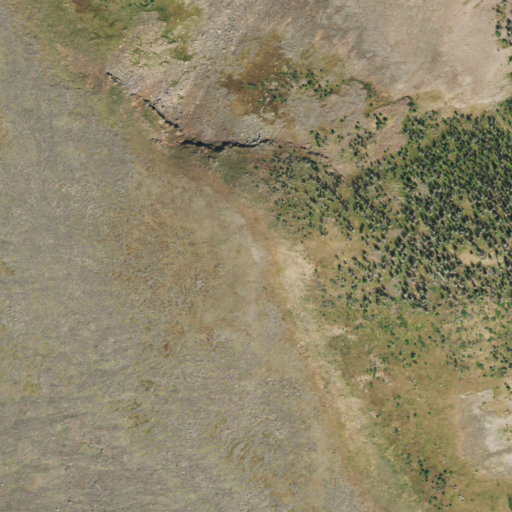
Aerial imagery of mountain in Colorado named Del Norte Peak containing grassland, evergreen forest, and barren land